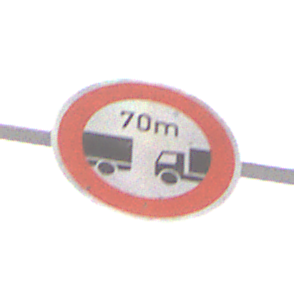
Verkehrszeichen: VerbotUnterschreitenMindestabstand
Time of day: Midday
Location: Outdoor (Nature)
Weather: Overcast
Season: Winter
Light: Natural